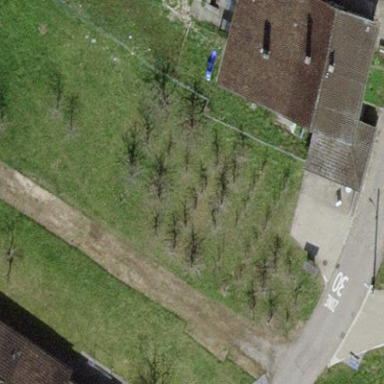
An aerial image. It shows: Orchard.